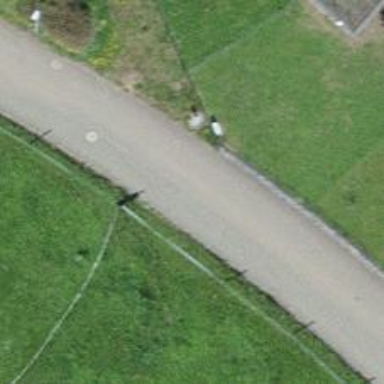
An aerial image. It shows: Residential road with asphalt surface.